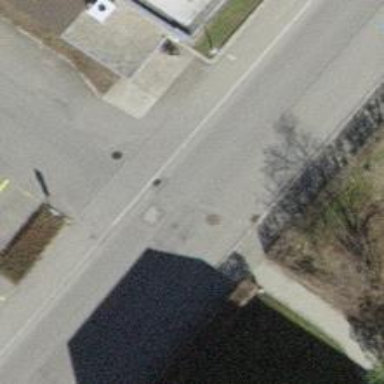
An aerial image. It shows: Tertiary road with sidewalks on both sides.